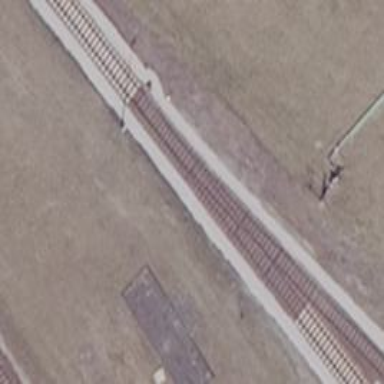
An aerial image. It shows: Railway switch.